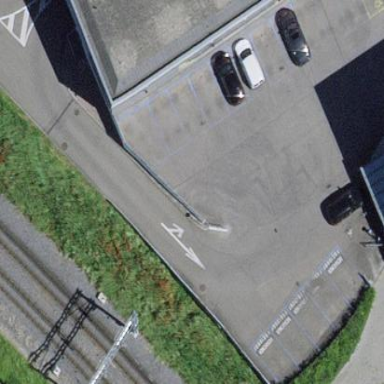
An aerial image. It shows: Street-side parking area.